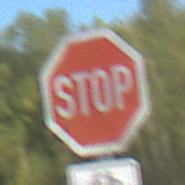
Verkehrszeichen: Stop
Zusatzzeichen unten: RichtungsangabeDurchPfeile9
Umgebung: Outdoor, Nature
Tageszeit: Midday
Wetter: Clear
Licht: Natural
Jahreszeit: Summer
Kontrast: HighContrast